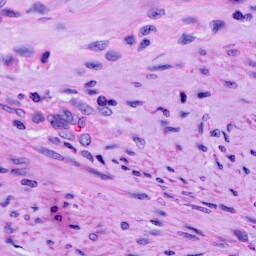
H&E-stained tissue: Cervix